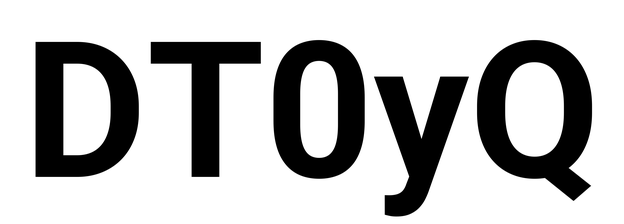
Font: Roboto_Bold